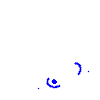
Particle: pion